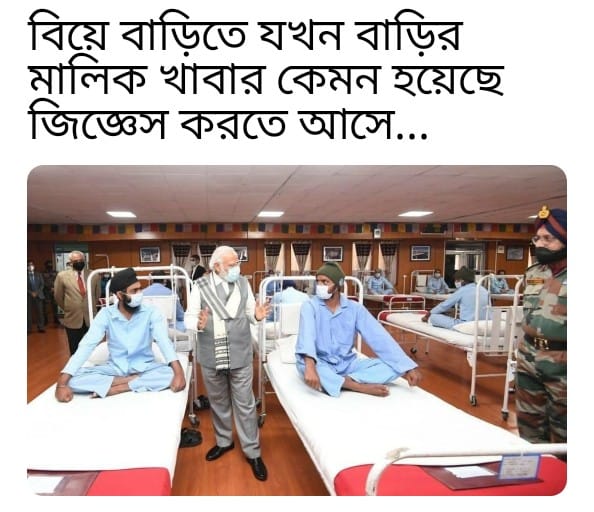
Text: বিয়ে বাড়িতে যখন বাড়়ির মালিক খাবার কেমন হয়েছে জিজ্ঞেস করতে আসে
Label: Hate
Hate category: Political
Targeted group: Organization